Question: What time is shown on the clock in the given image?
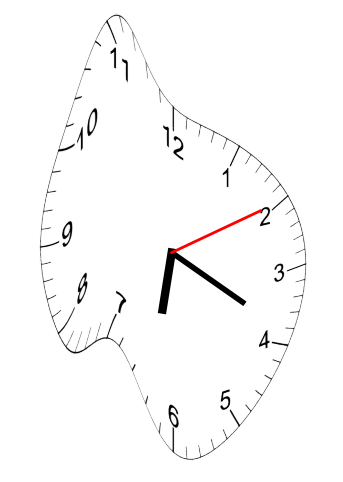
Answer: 06:19:10